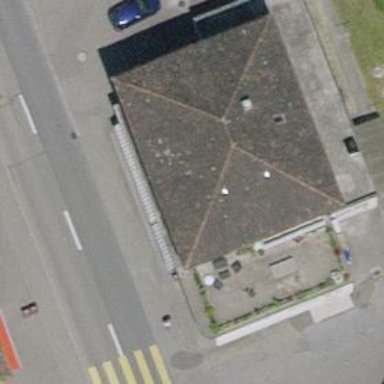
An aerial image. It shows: Convenience shop.